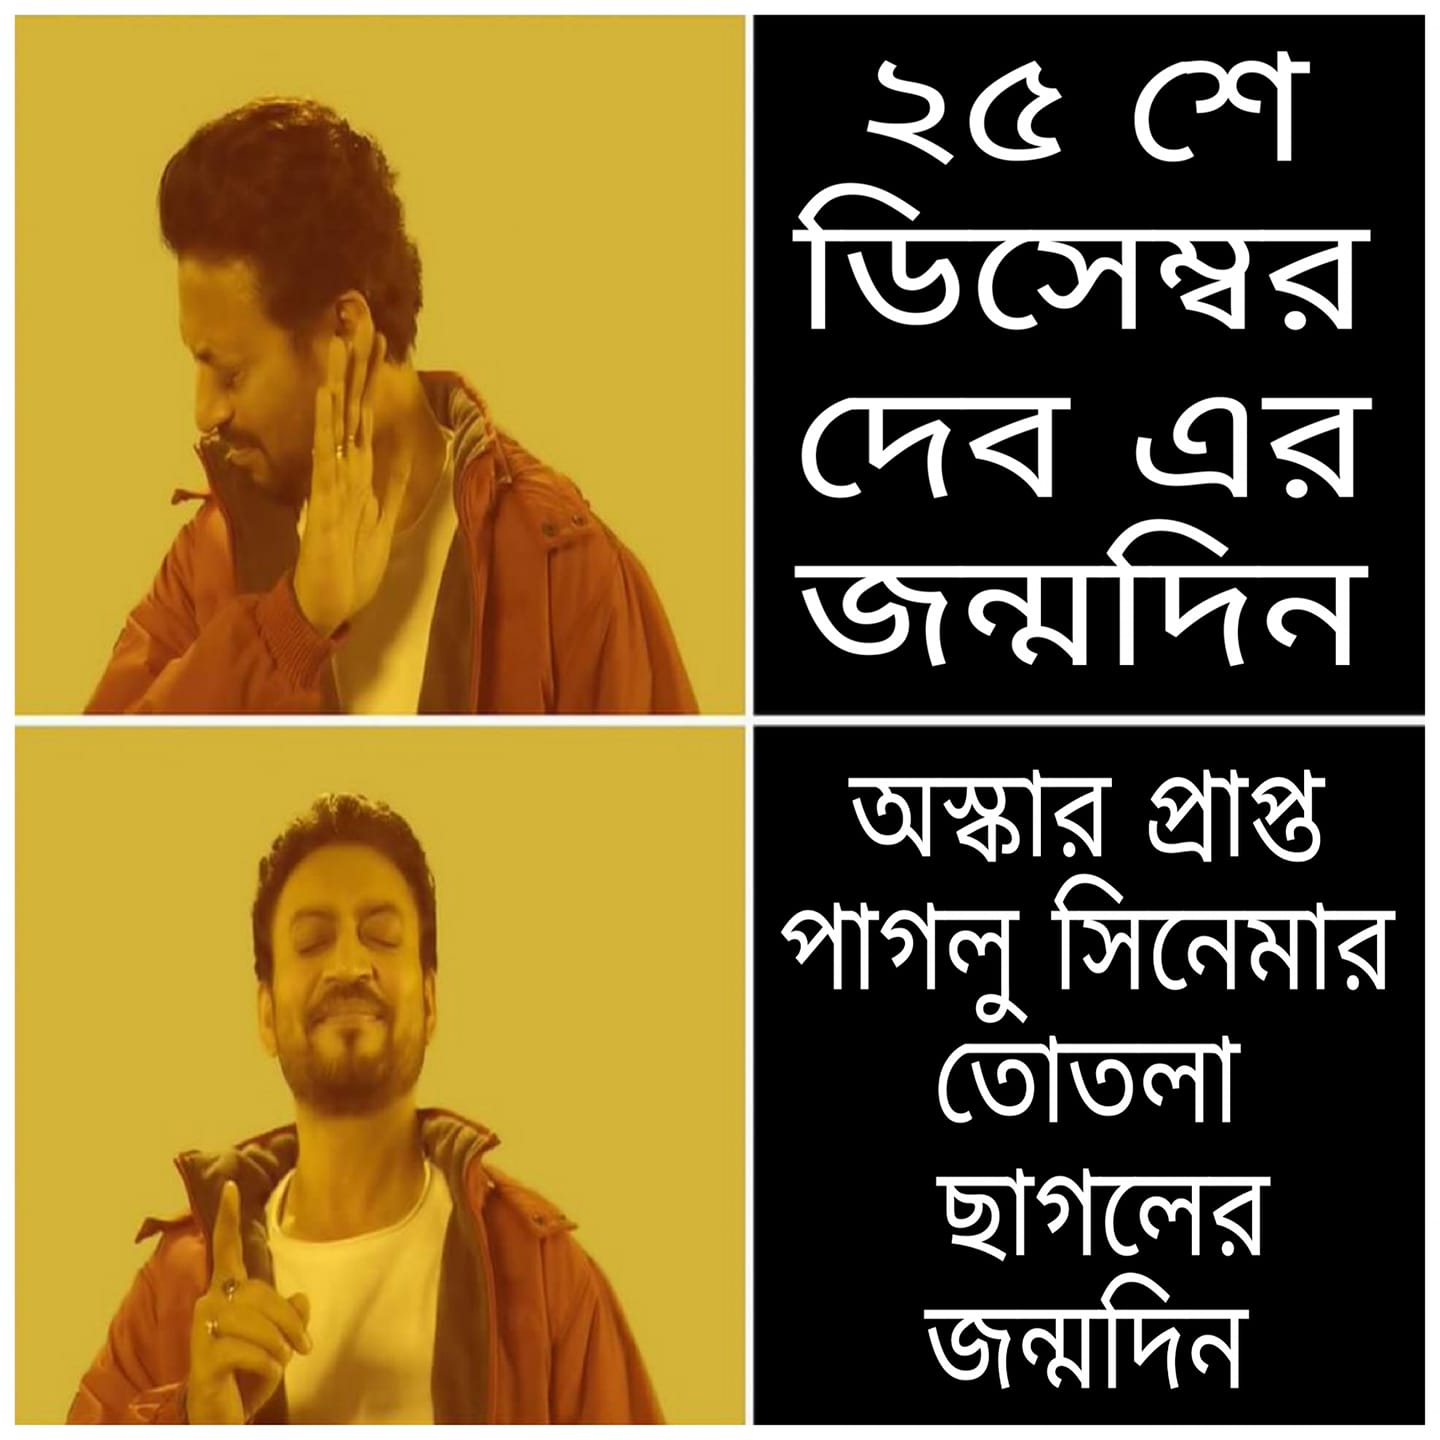
Caption: ২৫ শে ডিসেম্বর দেব এর জন্মদিন   অস্কার প্রাপ্ত পাগলু সিনেমার তোতলা ছাগলের জন্মদিন
Label: hate